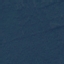
Land use / land cover: Forest